Interaction volume radius: 10 \u00c5
Interaction volume height: 10 \u00c5
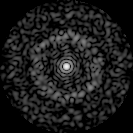
Disorder parameter: 0.8575